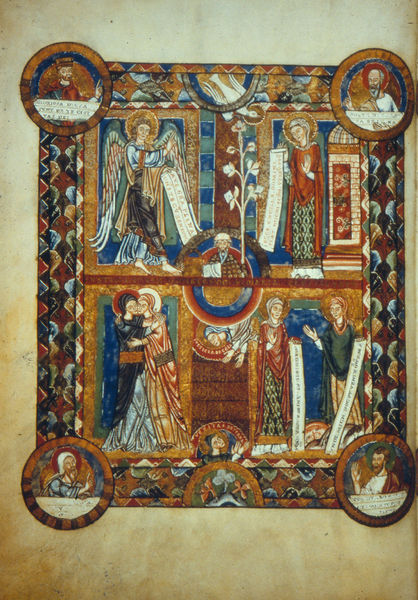
Titel: Evangeliar Heinrichs des Löwen
Institution: Wolfenbüttel, Herzog August Bibliothek
Schlagwörter: blau, flügel, frauen, grün, braun, männer, weiss, zeichnung, rot, ornament, bibel, taube, gold, blatt, pflanze, rund, engel, farbig, papier, farben, farbe, rand, figuren, dekor, zweig, heiligenschein, christlich, mittelalter, schriftrolle, heilige, maria, heimsuchung, verkündigung, schriftband, heiliger geist, gabriel, buchmalerei, evangelisten, christliche, elisabeth#, #schriftband, reiligiös